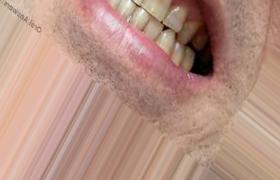
Condition: Tooth Discoloration